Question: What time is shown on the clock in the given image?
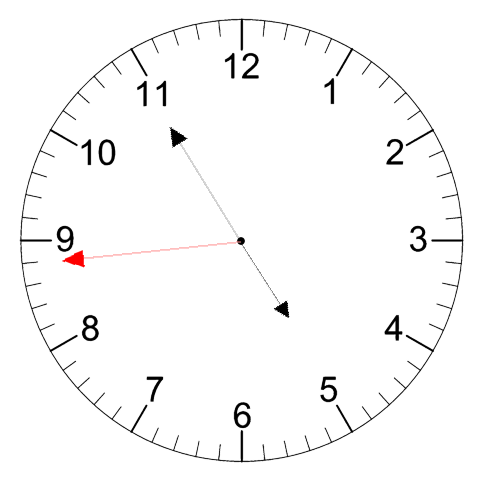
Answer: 04:54:44